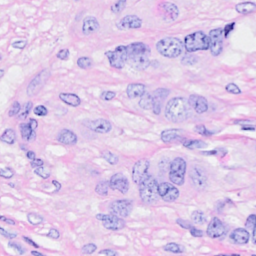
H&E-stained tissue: Breast